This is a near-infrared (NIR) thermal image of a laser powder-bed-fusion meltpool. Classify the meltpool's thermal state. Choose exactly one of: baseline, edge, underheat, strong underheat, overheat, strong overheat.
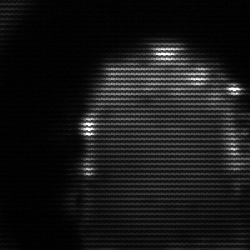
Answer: baseline